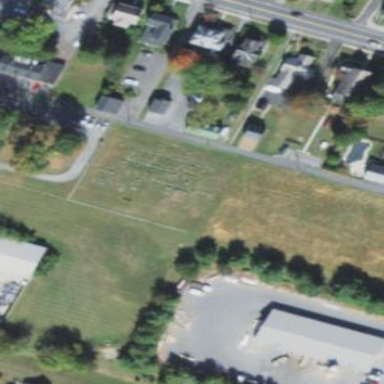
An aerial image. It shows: Graveyard.